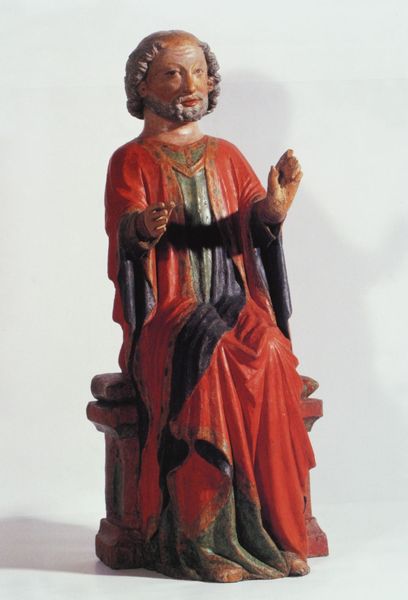
Titel: Thronender Petrus aus St. Peter in Aufkirchen
Institution: Brixen, Diözesanmuseum
Schlagwörter: blau, mann, umhang, grün, sitzen, holz, mund, orange, stuhl, rot, bart, arme, falten, lang, vollbart, hände, figur, gewand, mantel, sitzend, locken, renaissance, skulptur, statue, farbig, schemel, thron, glatze, edel, bemalt, schnitzerei, christus, jesus, mittelalter, segen, petrus, geschnitzt, gewandfalten, heiligenbild, roter mantel, apostel, roter umhang, anatomisch korrekt, röhrenfalten, ganzkörperskulptur